Question: I have written a code to update and delete with json and testing with postman it shows like below
here is my code
<URL>
please give me a solution for this matter..
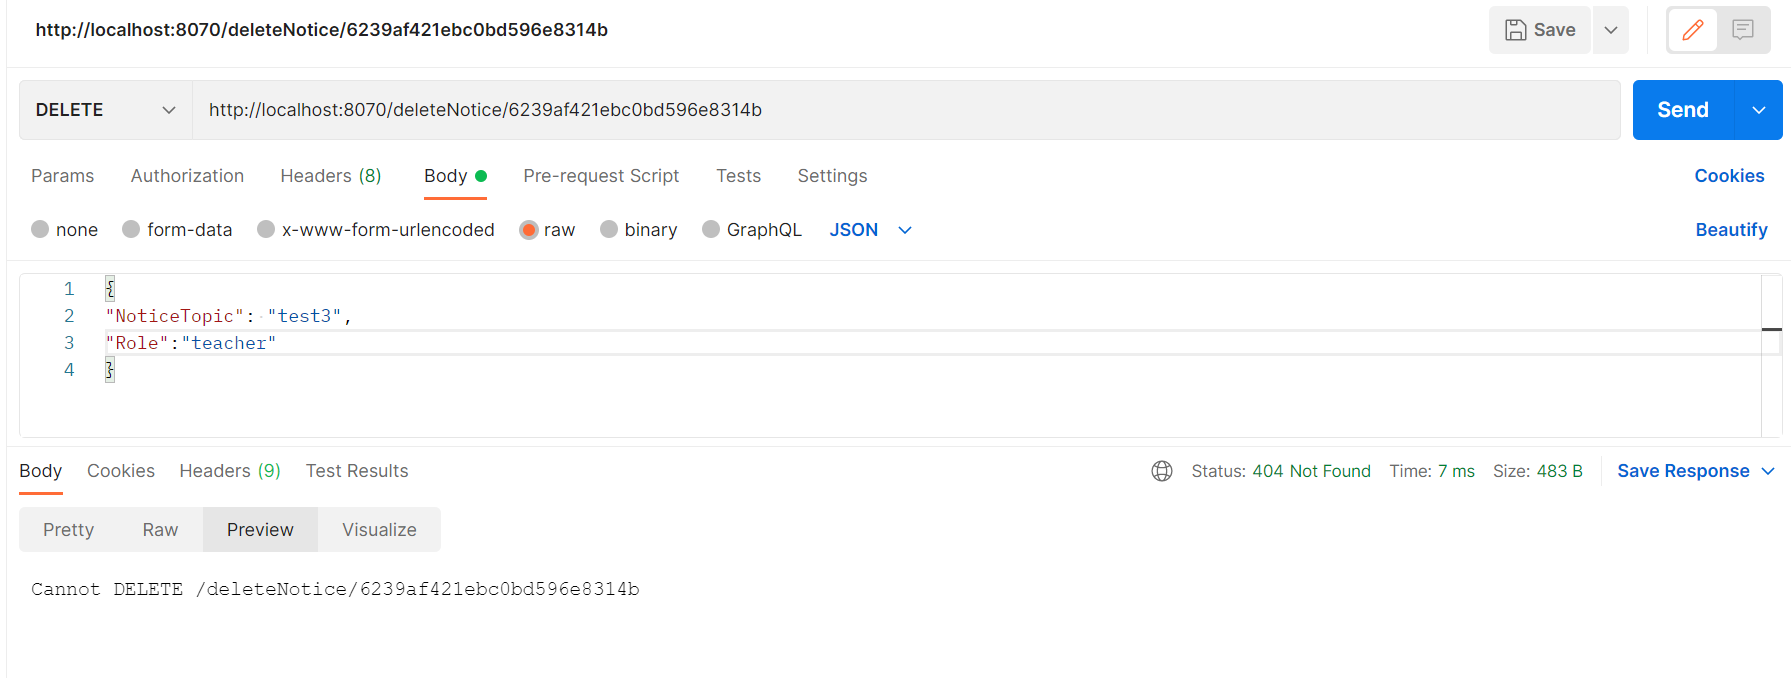
Answer: Could you show your routing
And after that, change your define noticeId to 'let noticeId = req.params.id'
Because of you defined the route is '/deleteNotice/:id' with 'id' is your params